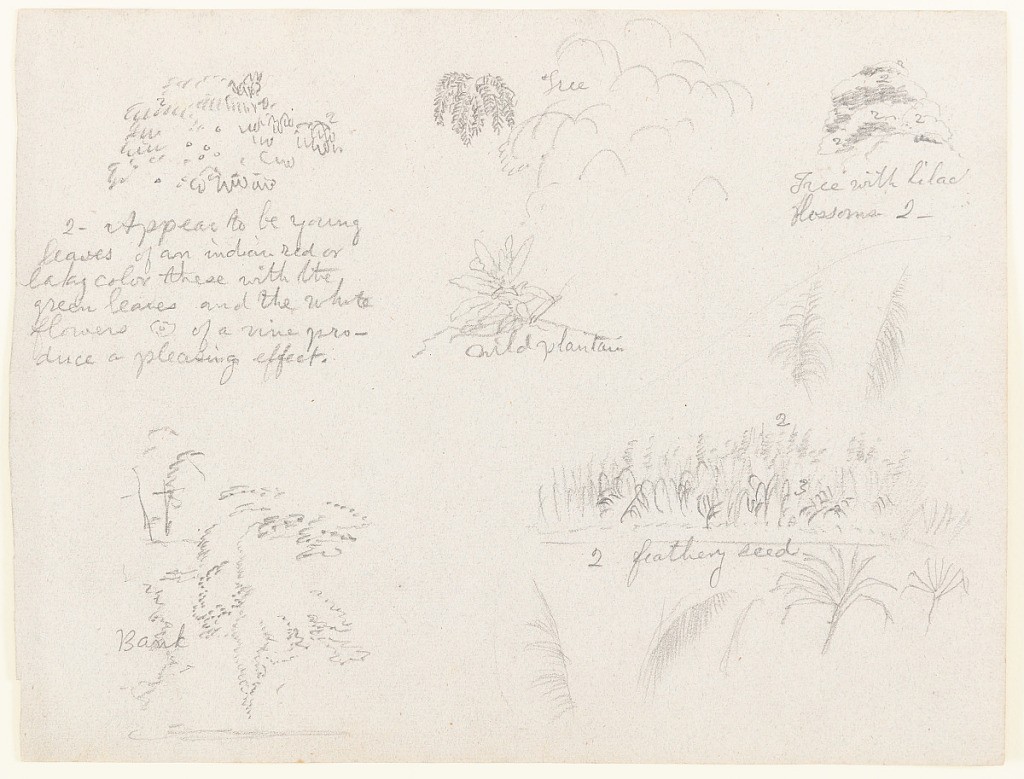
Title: Botanical Sketches along the Río Magdalena, Colombia
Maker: Frederic Edwin Church, American, 1826–1900
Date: May 1853
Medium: Graphite on gray laid paper
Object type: Drawing
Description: Botanical sketches showing six views of plants along the Magdalena River in Colombia. At upper left, a treetop with flowers is shown; at upper center and center, a loosely rendered tree is visible atop a sketch of a wild plantain plant; at upper right, another treetop with flowers is hastily rendered; at lower left, tree branches hang off of a steep bank over the river's surface; and at lower right, feathery reeds growing along the river's shoreline are included.